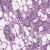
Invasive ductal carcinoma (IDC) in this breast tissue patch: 1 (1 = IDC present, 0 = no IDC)